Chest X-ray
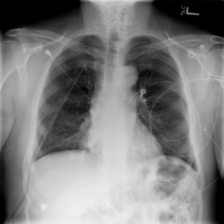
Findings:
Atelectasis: negative
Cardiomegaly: negative
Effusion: positive
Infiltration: negative
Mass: negative
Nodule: negative
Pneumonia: negative
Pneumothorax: positive
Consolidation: negative
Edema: negative
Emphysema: negative
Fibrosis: negative
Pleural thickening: negative
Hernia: negative